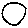
Label: circle